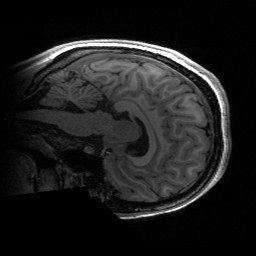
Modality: T1w
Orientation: sagittal
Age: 17
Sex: female
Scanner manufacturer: siemens
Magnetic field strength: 3 T
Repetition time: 2.53 s
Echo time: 0.00297 s